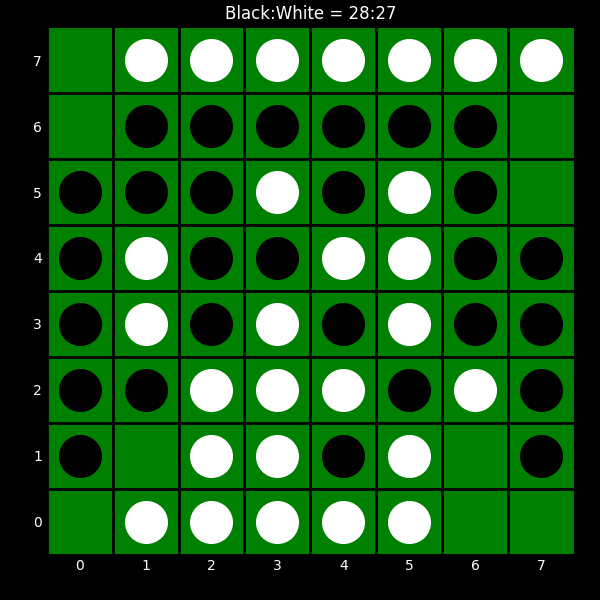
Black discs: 28
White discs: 27